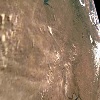
Label: land